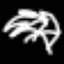
Label: palm tree